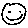
Label: smiley face